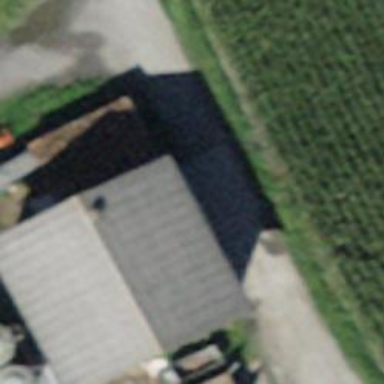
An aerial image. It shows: Farm auxiliary building.